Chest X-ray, PA view. Patient: 67 years old, sex F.
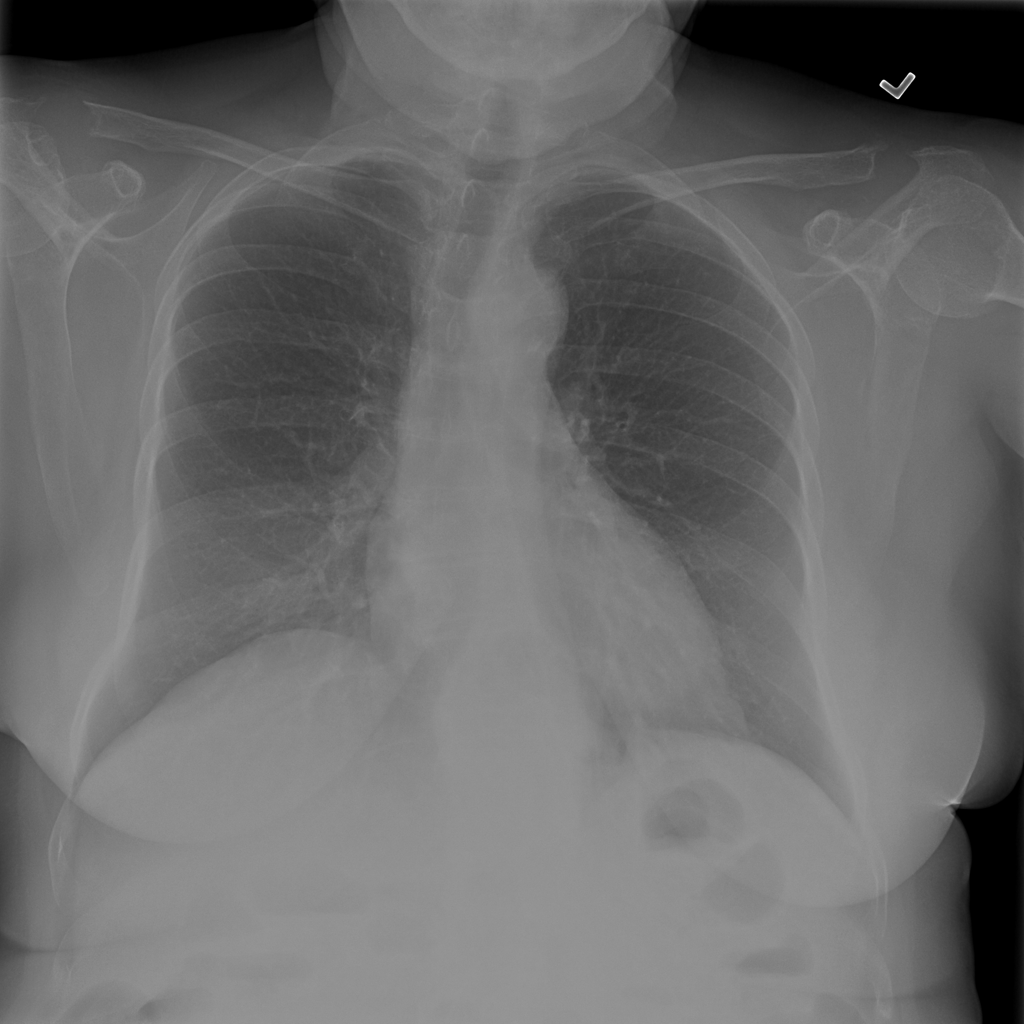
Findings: No Finding